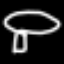
Label: mushroom